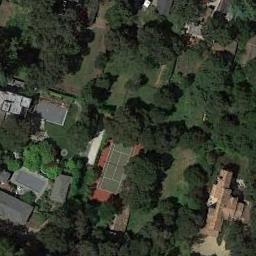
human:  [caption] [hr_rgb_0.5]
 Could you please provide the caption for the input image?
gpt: There are many trees around the tennis court .

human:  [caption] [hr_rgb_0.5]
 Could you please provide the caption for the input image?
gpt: There is a tennis court on the upper right .

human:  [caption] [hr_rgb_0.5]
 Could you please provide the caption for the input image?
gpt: The tennis court is on the grass next to some buildings and trees .

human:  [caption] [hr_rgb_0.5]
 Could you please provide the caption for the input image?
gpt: Tennis court and buildings surrounded by trees .

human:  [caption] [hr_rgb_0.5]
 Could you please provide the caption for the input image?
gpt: There are many green trees around the tennis court .